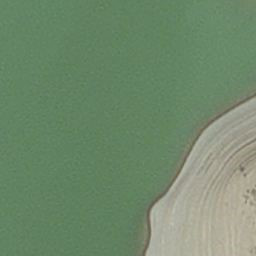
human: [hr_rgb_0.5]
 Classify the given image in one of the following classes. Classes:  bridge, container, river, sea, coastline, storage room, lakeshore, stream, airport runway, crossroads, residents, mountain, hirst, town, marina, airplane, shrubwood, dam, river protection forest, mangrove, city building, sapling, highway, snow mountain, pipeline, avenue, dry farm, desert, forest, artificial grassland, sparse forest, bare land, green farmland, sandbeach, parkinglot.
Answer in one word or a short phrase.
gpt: hirst